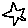
Label: star